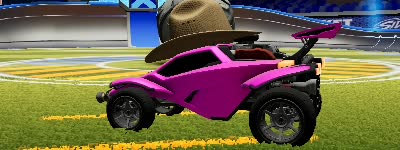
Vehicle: octane